Question: I'm trying to make custom buttons for my application but it's not going very well.
I have the following XAML just for testing purposes:
'''
<Style x:Key="DefBtn" TargetType="{x:Type Button}">
<Setter Property="FocusVisualStyle" Value="{StaticResource ButtonFocusVisual}"/>
<Setter Property="Background" Value="{StaticResource ButtonNormalBackground}"/>
<Setter Property="BorderBrush" Value="{StaticResource ButtonNormalBorder}"/>
<Setter Property="BorderThickness" Value="1"/>
<Setter Property="Foreground" Value="{DynamicResource {x:Static SystemColors.ControlTextBrushKey}}"/>
<Setter Property="HorizontalContentAlignment" Value="Center"/>
<Setter Property="VerticalContentAlignment" Value="Center"/>
<Setter Property="Padding" Value="1"/>
<Setter Property="Template">
<Setter.Value>
<ControlTemplate TargetType="Button">
<Border Name="border"
BorderThickness="1"
Padding="4,2"
BorderBrush="DarkGray"
CornerRadius="3"
Background="{TemplateBinding Background}">
<Grid >
<ContentPresenter HorizontalAlignment="Center"
VerticalAlignment="Center" Name="content"/>
</Grid>
</Border>
<ControlTemplate.Triggers>
<Trigger Property="IsMouseOver" Value="True">
<Setter TargetName="border" Property="BorderBrush" Value="Yellow" />
<Setter Property="Foreground" Value="#FF4788c8" />
</Trigger>
<Trigger Property="IsEnabled" Value="false">
<Setter Property="Foreground" Value="#ADADAD"/>
</Trigger>
</ControlTemplate.Triggers>
</ControlTemplate>
</Setter.Value>
</Setter>
</Style>
'''
-
'''
<Button x:Name="btnCancelTimer" Content="{Binding [LangResources.timerDetail4], FallbackValue=Cancel Timer, Mode=OneWay, Source={StaticResource localisation}}" Margin="231,0,231,32.04" VerticalAlignment="Bottom" IsCancel="True" FontSize="13.333" Click="BtnCancelTimerClick" Cursor="Hand" Foreground="#FF666666" Background="White" FontFamily="Arial" FontWeight="Bold" Width="115" Height="24" Style="{DynamicResource DefBtn}" />
'''
I'm trying to achieve a button styling exactly like this, also including mouseover and pressed stylings on the button.

Can anyone help/guide me on how I could achieve this?
Thanks
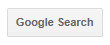
Answer: Try using this style
'''
<Style x:Key="DefBtn" TargetType="{x:Type Button}">
<Setter Property="Background" Value="#FFF5F5F5"/>
<Setter Property="BorderBrush" Value="#FFDCDCDC"/>
<Setter Property="BorderThickness" Value="1"/>
<Setter Property="Foreground" Value="#FF666666"/>
<Setter Property="FontWeight" Value="Bold"/>
<Setter Property="FontSize" Value="11"/>
<Setter Property="FontFamily" Value="Arial"/>
<Setter Property="HorizontalContentAlignment" Value="Center"/>
<Setter Property="VerticalContentAlignment" Value="Center"/>
<Setter Property="Padding" Value="8,7"/>
<Setter Property="Template">
<Setter.Value>
<ControlTemplate TargetType="Button">
<Border Name="border"
BorderThickness="{TemplateBinding BorderThickness}"
Padding="{TemplateBinding Padding}"
BorderBrush="{TemplateBinding BorderBrush}"
CornerRadius="1"
Background="{TemplateBinding Background}">
<ContentPresenter HorizontalAlignment="{TemplateBinding HorizontalContentAlignment}"
VerticalAlignment="{TemplateBinding VerticalContentAlignment}"/>
</Border>
<ControlTemplate.Triggers>
<!--TODO: Set the right colors-->
<Trigger Property="IsMouseOver" Value="True">
<Setter TargetName="border" Property="BorderBrush" Value="Yellow" />
<Setter Property="Foreground" Value="#FF4788c8" />
</Trigger>
<Trigger Property="IsPressed" Value="True">
<!--Some setters here-->
</Trigger>
<Trigger Property="IsEnabled" Value="false">
<Setter Property="Foreground" Value="#ADADAD"/>
</Trigger>
</ControlTemplate.Triggers>
</ControlTemplate>
</Setter.Value>
</Setter>
</Style>
'''
I don't have too keen of an eye for fonts, but Arial seems to be very close. KaXaml shows this style as follows:

Also, you need to check the setters for the MouseOver, Pressed and Disabled (IsEnabled=false) triggers\states.